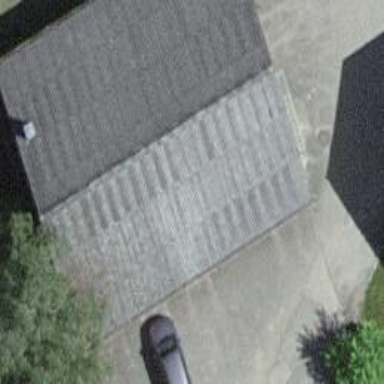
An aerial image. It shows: Garage building.